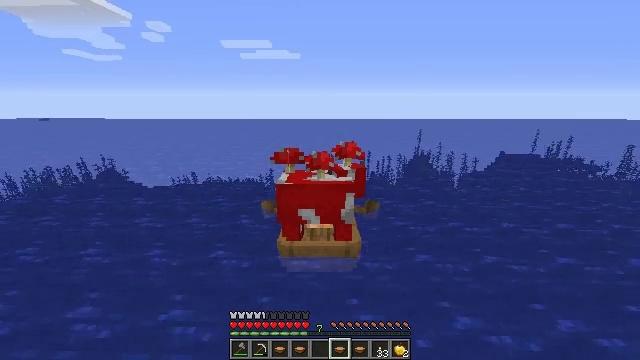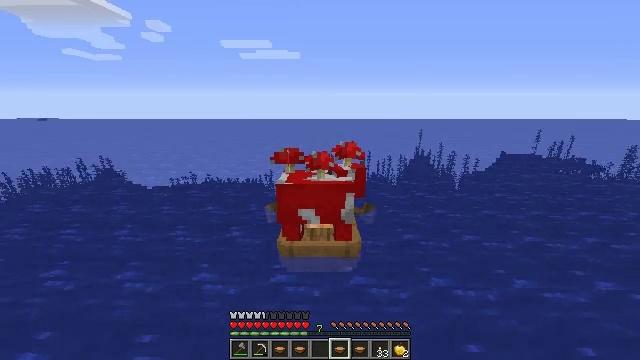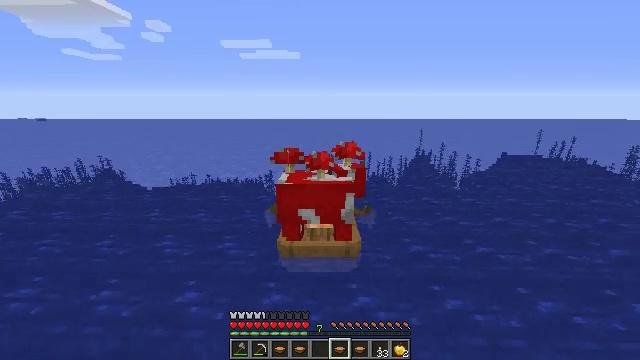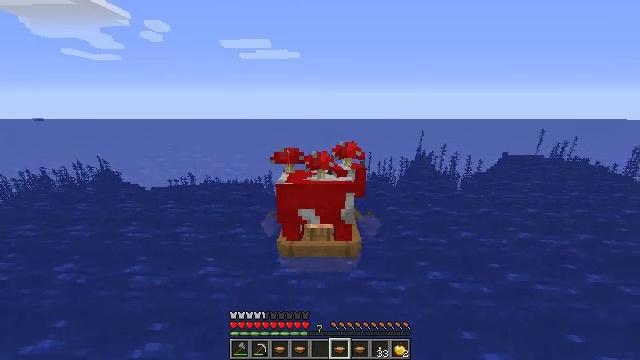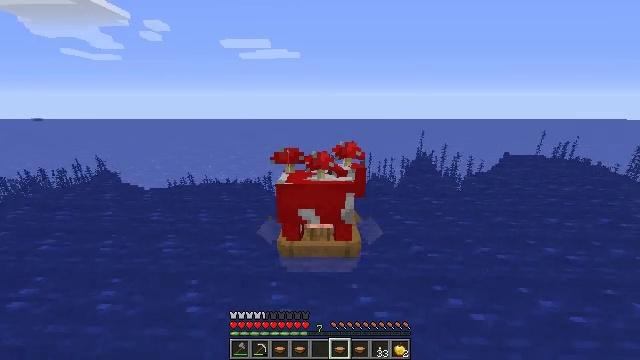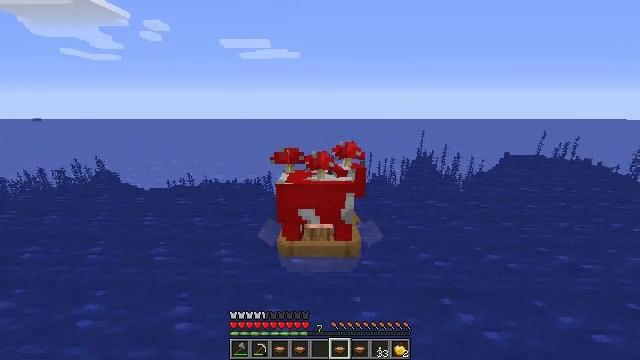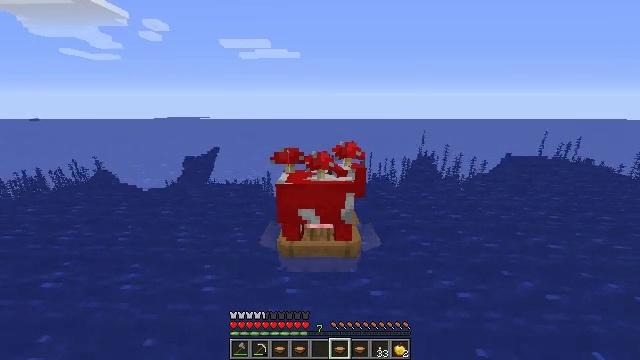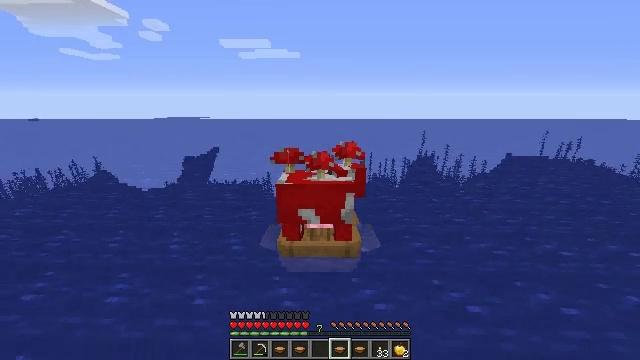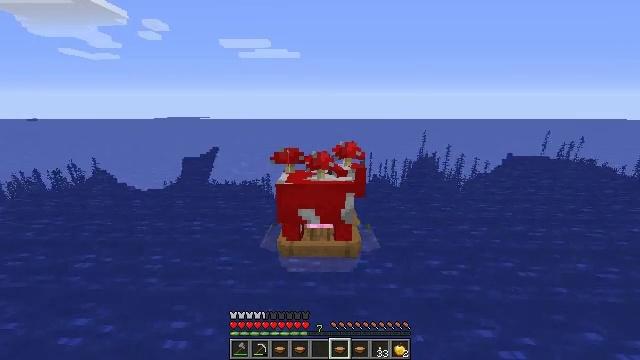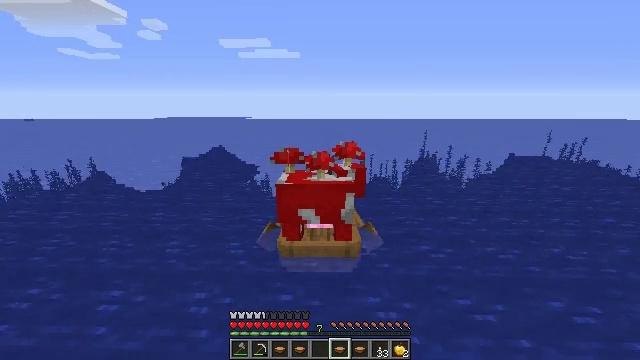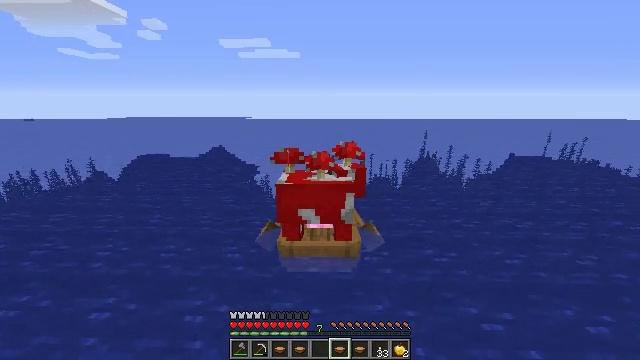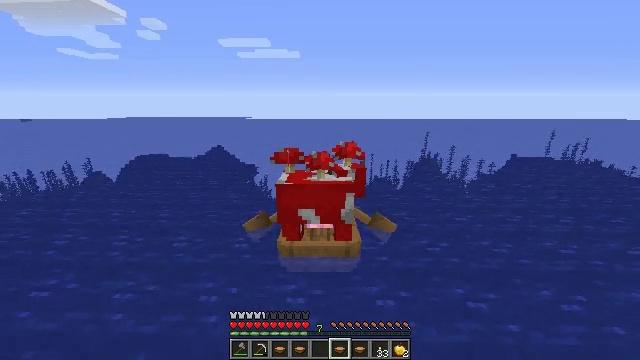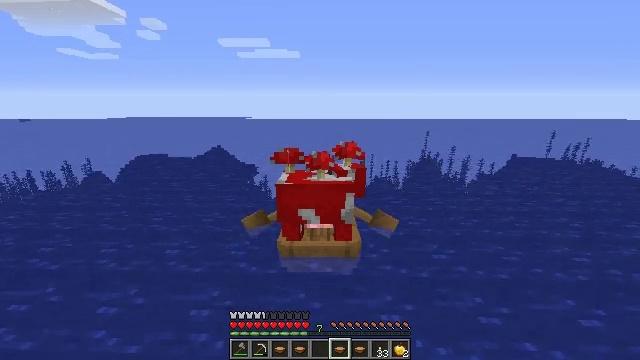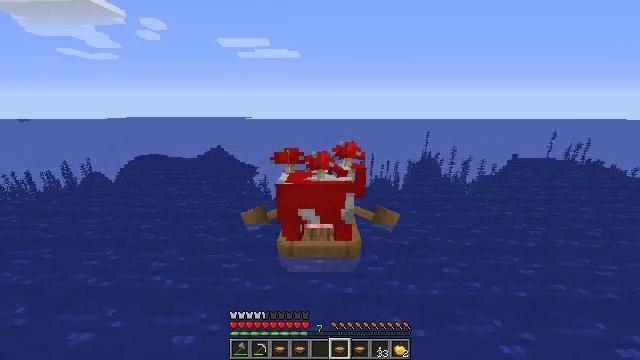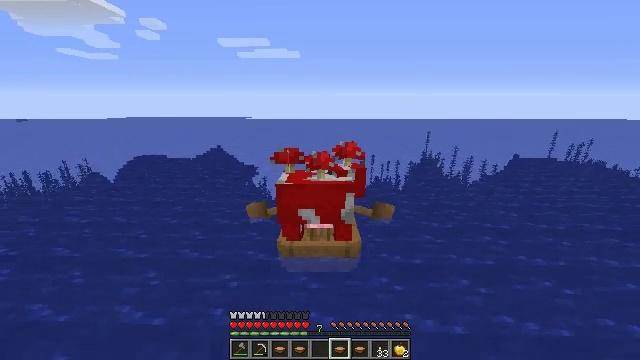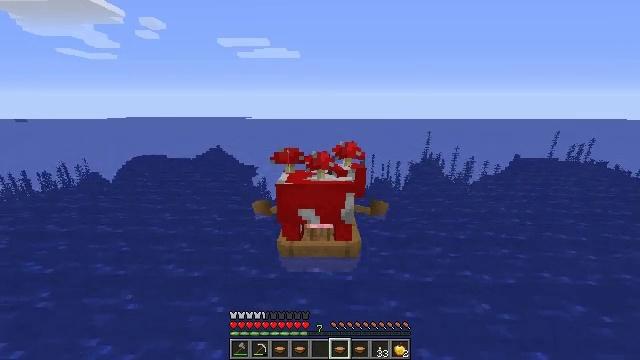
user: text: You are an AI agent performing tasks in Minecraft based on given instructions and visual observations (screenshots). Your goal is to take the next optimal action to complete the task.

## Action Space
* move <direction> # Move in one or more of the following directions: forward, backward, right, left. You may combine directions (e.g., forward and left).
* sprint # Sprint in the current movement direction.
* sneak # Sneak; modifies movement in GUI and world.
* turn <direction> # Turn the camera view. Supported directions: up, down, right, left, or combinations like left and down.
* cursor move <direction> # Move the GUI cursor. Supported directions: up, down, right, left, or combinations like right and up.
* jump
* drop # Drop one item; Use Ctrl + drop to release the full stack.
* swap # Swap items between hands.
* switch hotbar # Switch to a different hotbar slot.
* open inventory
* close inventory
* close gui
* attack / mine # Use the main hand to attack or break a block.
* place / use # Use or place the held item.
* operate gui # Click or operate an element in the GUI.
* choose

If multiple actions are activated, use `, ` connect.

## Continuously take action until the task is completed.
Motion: motion action
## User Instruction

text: Drop a mushroom stew.
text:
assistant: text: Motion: move forward, sprint
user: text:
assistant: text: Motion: move forward, sprint
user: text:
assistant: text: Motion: move forward, sprint
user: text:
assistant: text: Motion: move forward, sprint
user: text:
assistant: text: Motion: move forward, sprint
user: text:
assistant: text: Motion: move forward, sprint
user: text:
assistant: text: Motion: move forward, sprint
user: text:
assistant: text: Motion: move forward, sprint
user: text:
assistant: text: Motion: move forward, sprint
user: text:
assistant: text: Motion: move forward, sprint
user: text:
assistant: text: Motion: move forward, sprint
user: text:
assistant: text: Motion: move forward, sprint
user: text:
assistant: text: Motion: move forward, sprint
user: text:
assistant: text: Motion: move forward, sprint
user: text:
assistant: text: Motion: move forward, sprint
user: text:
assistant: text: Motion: move forward, sprint
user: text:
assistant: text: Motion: move forward, sprint
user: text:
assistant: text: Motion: move forward, sprint
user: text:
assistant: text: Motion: move forward, sprint
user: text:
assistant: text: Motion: move forward, sprint
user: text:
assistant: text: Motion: move forward, sprint
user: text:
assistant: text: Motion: move forward, sprint
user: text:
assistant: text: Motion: move forward, sprint
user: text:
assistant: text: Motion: move forward, sprint
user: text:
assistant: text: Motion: move forward, sprint
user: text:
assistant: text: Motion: move forward, sprint
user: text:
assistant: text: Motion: move forward, sprint
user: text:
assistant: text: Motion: move forward, sprint
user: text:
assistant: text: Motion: move forward, sprint
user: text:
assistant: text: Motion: move forward, sprint